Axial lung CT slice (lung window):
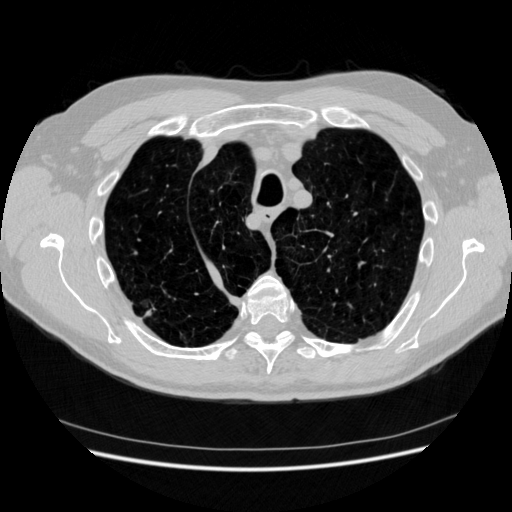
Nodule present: yes
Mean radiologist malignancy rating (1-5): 4.75